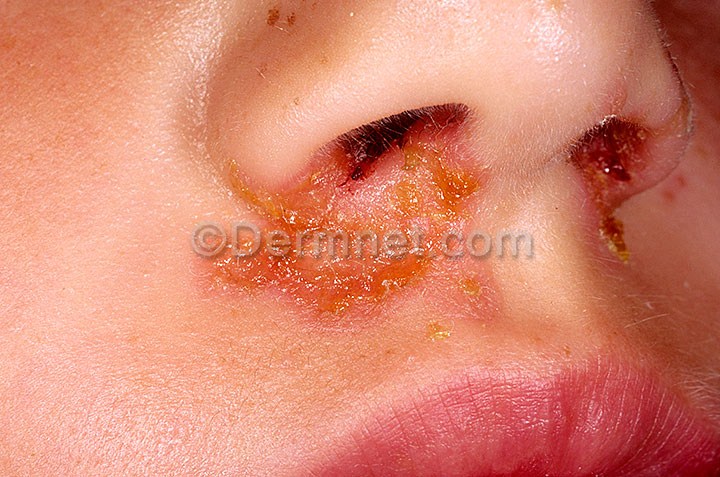
Disease: Cellulitis Impetigo and other Bacterial Infections